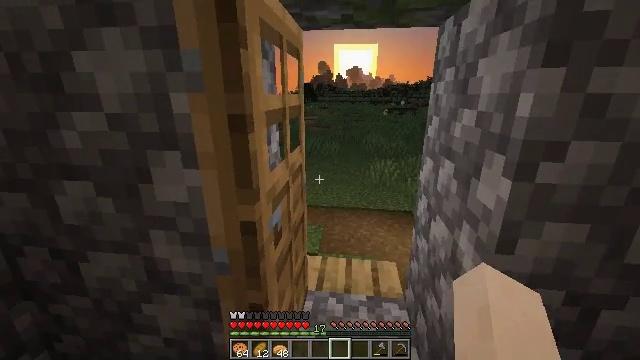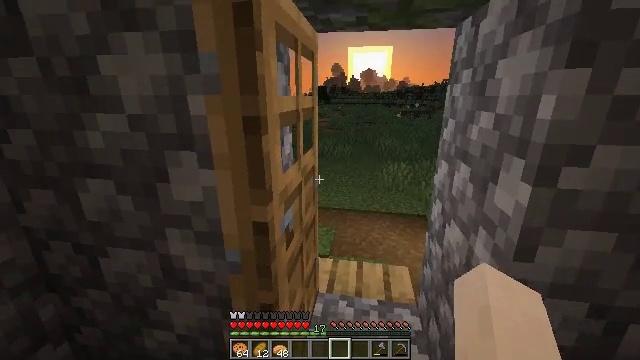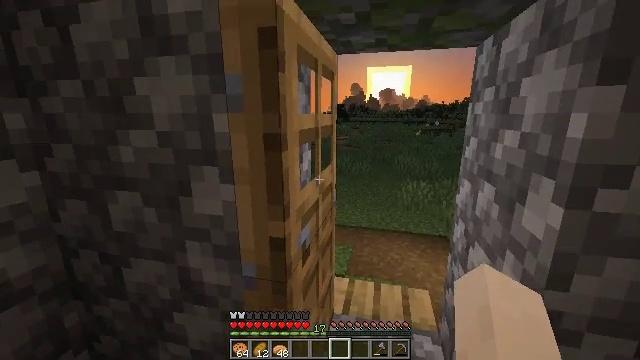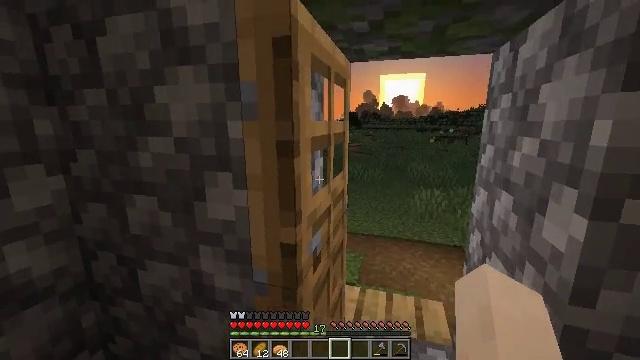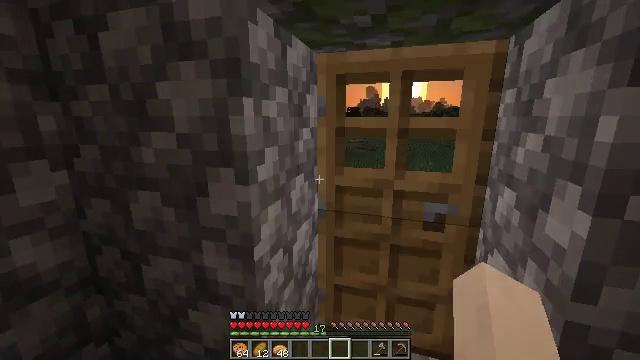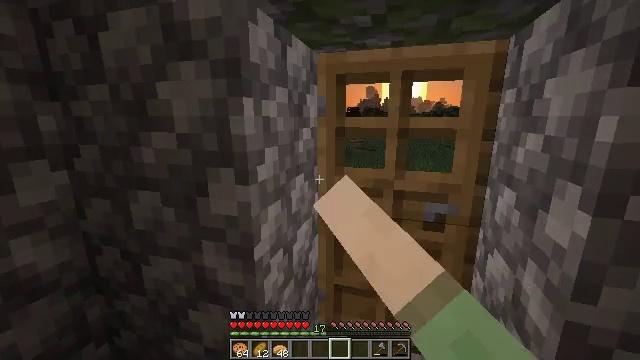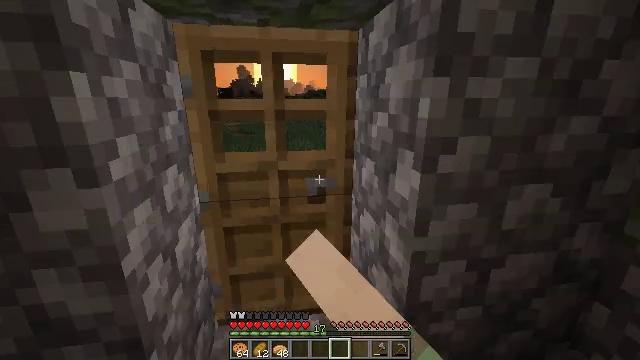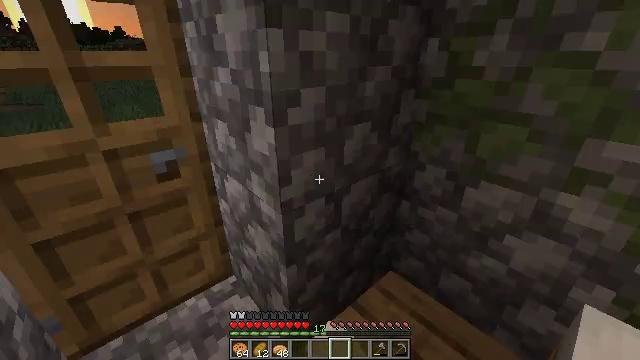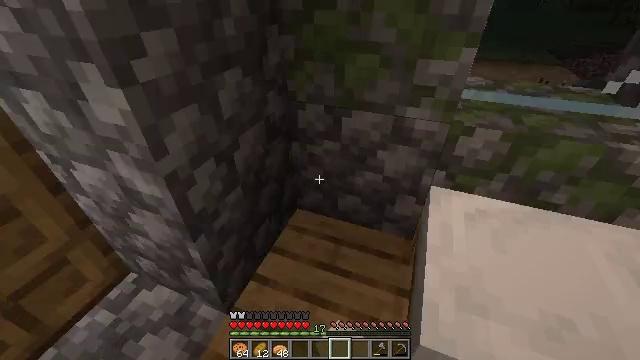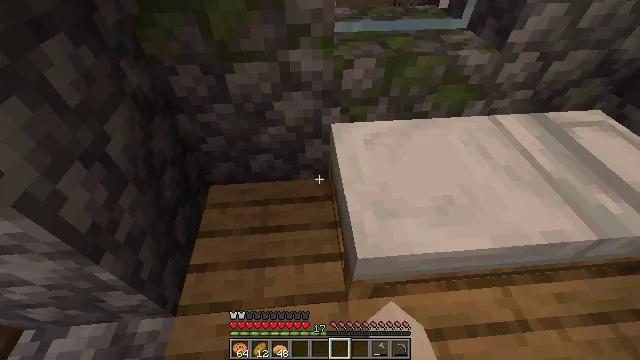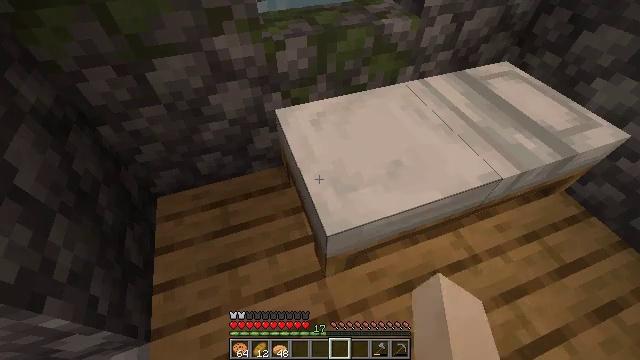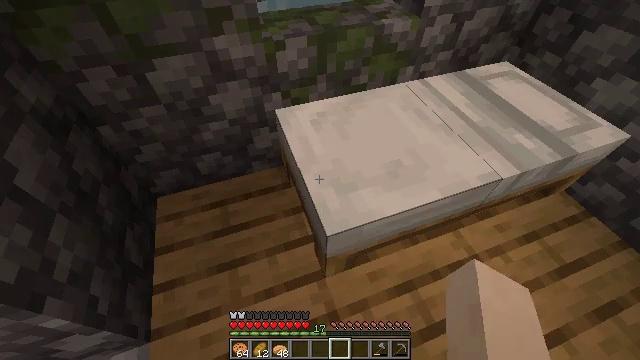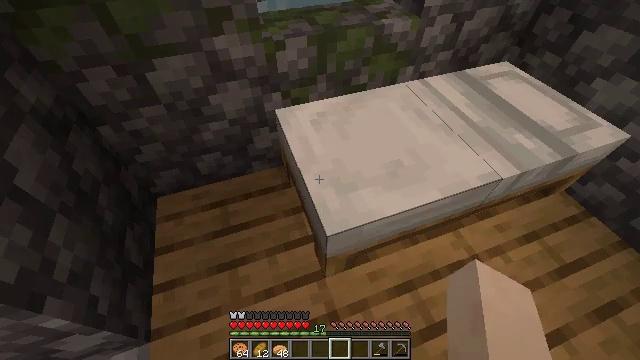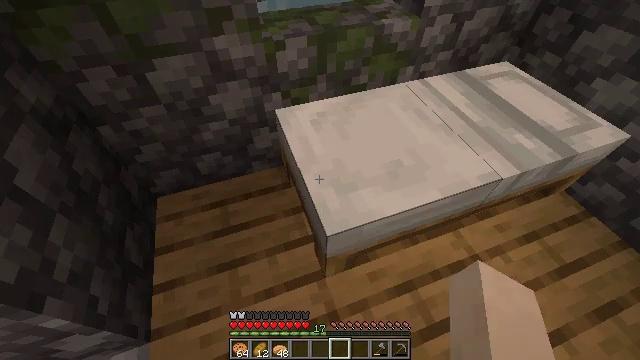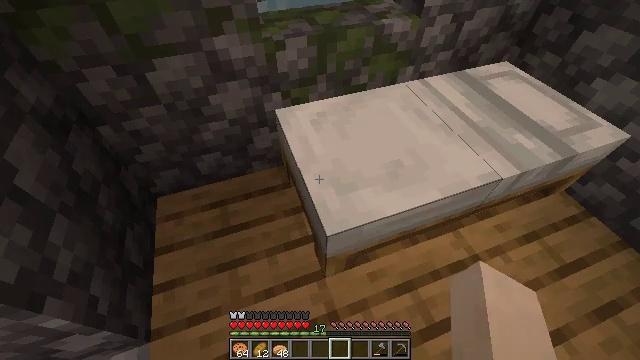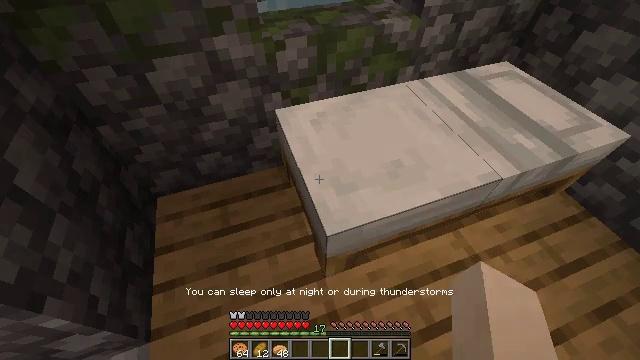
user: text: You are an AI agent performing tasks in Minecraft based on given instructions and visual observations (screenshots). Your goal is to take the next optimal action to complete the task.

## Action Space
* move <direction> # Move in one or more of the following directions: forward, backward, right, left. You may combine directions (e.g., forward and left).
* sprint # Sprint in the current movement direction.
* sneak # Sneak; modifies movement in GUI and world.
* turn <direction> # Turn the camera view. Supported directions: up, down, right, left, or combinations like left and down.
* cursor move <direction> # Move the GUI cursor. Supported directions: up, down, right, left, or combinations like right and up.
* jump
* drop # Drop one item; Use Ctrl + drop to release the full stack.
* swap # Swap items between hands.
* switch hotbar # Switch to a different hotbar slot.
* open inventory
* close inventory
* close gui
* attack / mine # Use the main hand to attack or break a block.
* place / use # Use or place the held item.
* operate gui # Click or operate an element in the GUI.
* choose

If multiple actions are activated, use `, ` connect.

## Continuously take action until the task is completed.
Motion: motion action
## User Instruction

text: Put the required ingredients to craft a suspicious stew.
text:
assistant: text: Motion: turn left
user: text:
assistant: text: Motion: turn left and up
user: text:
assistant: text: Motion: turn left and up
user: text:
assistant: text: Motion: use / place
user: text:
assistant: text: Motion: use / place
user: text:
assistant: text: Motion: turn right and down, use / place
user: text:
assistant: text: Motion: turn right and down
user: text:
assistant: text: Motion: turn right and down
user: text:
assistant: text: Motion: turn right and down
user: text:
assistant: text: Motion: turn right and down, use / place
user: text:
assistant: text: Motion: use / place
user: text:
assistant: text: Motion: use / place
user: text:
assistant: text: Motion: no_op
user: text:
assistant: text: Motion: no_op
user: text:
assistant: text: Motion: no_op
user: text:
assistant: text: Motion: no_op
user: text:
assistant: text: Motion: no_op
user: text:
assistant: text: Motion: no_op
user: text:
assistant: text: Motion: no_op
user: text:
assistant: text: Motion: no_op
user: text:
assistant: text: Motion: no_op
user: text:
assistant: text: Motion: no_op
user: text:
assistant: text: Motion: no_op
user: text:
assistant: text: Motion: no_op
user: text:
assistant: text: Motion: turn right
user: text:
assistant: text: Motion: use / place
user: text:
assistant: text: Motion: use / place
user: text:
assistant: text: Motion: use / place
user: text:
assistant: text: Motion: use / place
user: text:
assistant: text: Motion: use / place